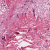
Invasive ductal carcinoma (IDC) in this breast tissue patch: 1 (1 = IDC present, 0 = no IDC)